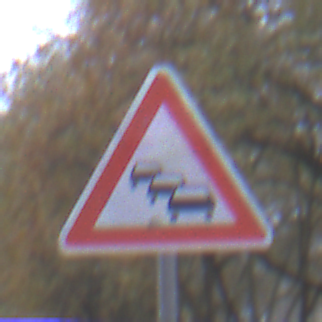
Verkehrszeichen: Stau
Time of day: SunriseSunset
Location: Outdoor (Urban)
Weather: PartlyCloudy
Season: NotSpecified
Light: Natural